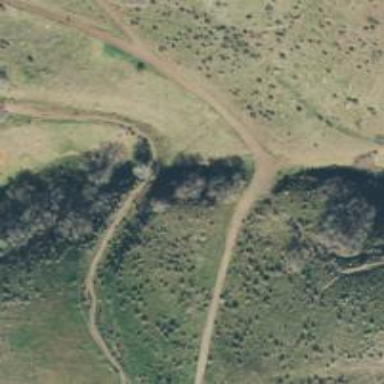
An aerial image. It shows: Path with excellent visibility for trail.